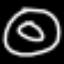
Label: donut